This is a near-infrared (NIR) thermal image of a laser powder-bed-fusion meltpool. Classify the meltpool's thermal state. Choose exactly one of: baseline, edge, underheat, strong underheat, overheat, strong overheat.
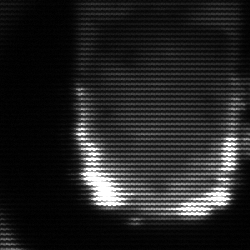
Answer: baseline